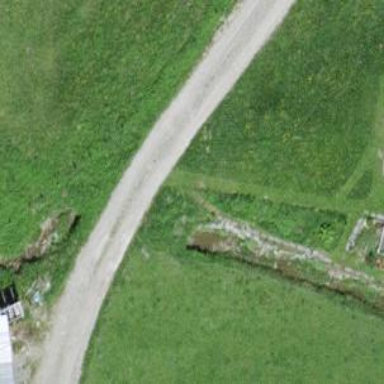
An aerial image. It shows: Culvert tunnel.